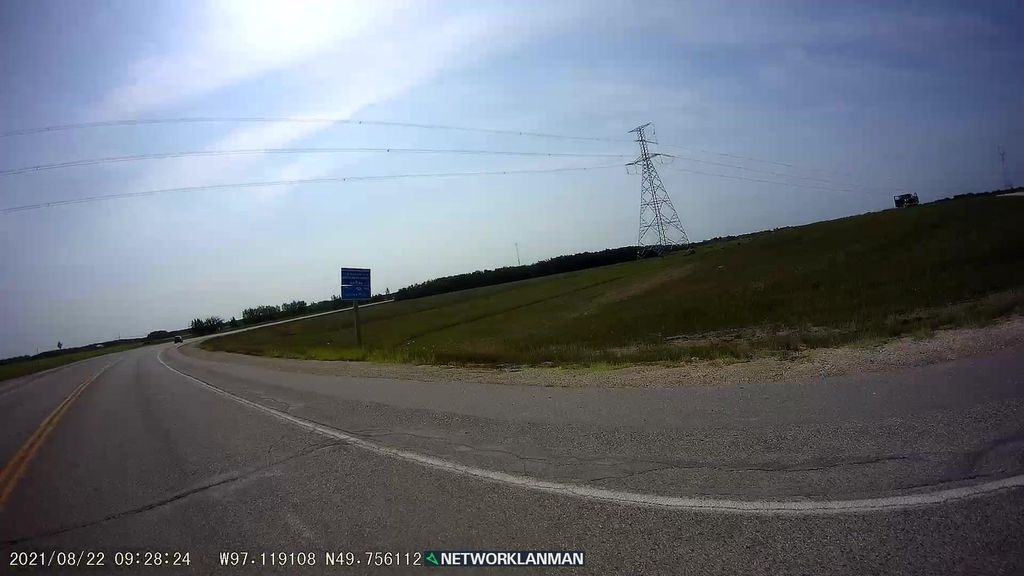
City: winnipeg